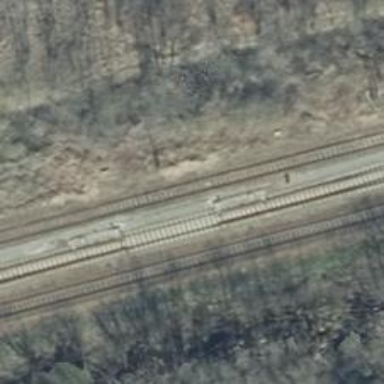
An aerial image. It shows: Railway switch.